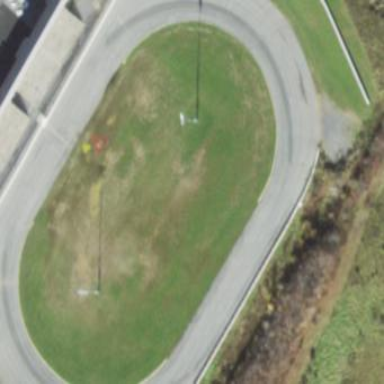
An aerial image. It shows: Raceway for motor sports.